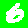
Digit: 6